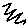
Label: zigzag